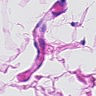
Metastatic tissue present: no